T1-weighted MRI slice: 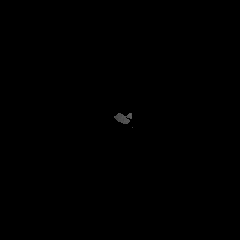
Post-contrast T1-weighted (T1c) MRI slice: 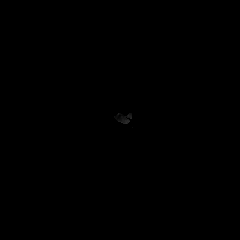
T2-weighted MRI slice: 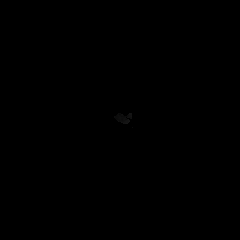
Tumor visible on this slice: no